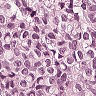
Metastatic tissue present: yes